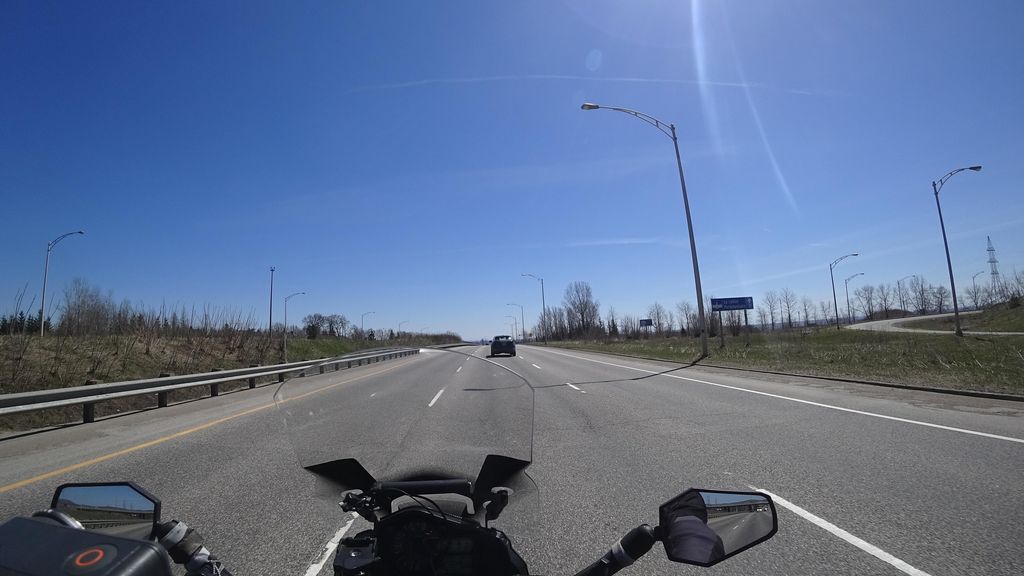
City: quebec_city